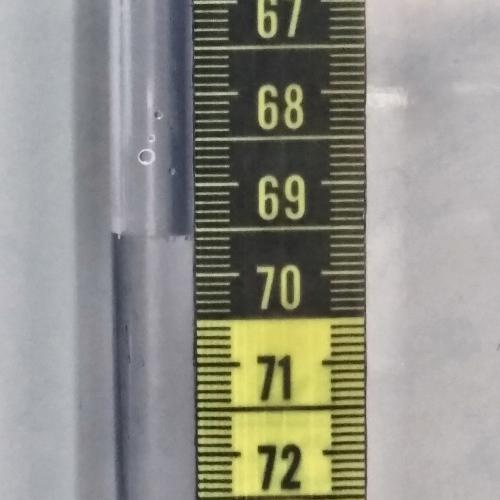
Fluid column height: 69.6 cm